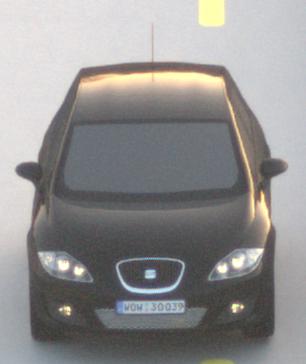
Make: SEAT
Model: Leon 1.4
Detailed model: Leon (1P)
Model produced from: 2009/04
Model produced until: 2010/08
Doors: 5
Color: black
Road condition: dry road
Daytime: sunrise or sunset
Contrast: low contrast